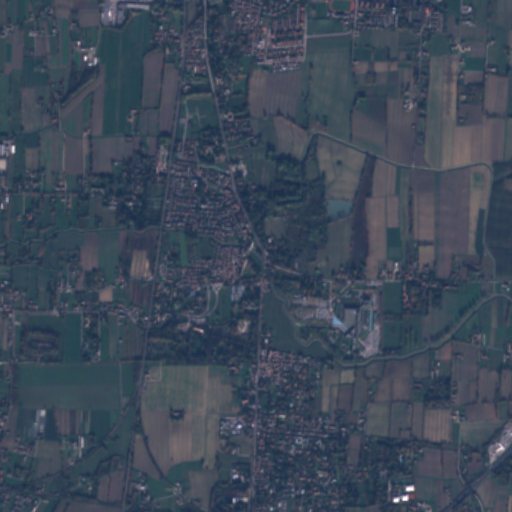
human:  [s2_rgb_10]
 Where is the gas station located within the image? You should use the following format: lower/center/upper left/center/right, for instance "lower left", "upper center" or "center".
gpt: The gas station is located in the lower right of the image.
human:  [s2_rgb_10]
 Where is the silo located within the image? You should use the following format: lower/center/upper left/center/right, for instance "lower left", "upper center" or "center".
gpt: The silo is located in the center left of the image.
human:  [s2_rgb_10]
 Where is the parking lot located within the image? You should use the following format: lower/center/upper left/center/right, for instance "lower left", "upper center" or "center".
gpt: There is no parking lot in the image.